Interaction volume radius: 5 \u00c5
Interaction volume height: 15 \u00c5
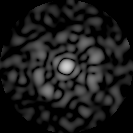
Disorder parameter: 0.8125